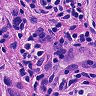
Metastatic tissue present: yes